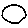
Label: circle